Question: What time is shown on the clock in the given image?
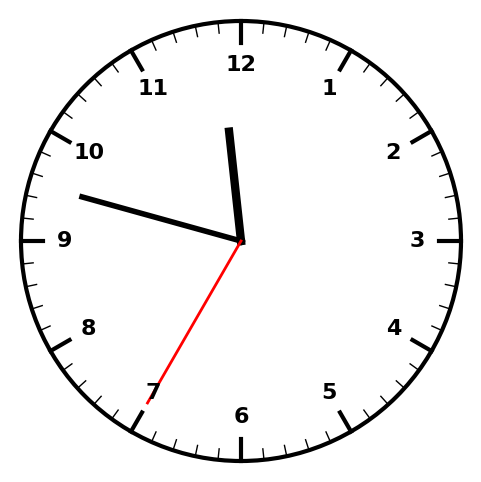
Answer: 11:47:35